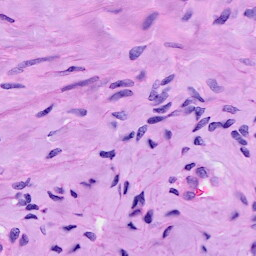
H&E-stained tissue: Cervix